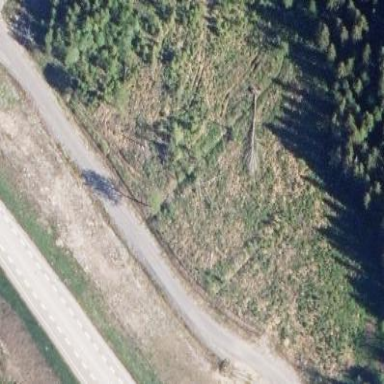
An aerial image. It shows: Clearcut area created by human activity.